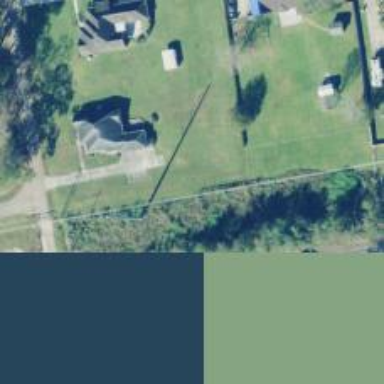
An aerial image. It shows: Power pole.